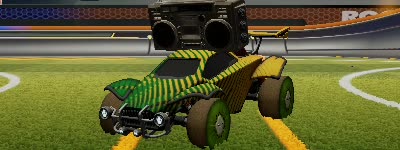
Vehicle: octane